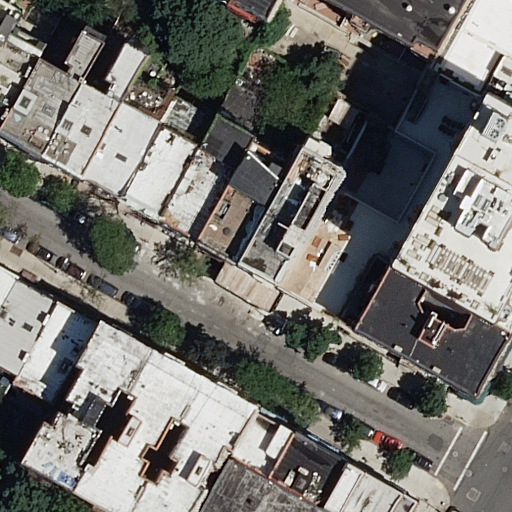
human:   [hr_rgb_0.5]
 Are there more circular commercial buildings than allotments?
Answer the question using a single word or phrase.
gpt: no

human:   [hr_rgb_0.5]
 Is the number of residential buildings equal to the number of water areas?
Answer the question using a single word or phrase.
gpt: no

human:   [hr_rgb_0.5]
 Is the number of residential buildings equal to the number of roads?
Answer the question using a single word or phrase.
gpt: no

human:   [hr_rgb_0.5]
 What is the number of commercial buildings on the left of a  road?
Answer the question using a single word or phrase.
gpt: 0

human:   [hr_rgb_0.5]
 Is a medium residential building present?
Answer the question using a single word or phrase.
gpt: yes

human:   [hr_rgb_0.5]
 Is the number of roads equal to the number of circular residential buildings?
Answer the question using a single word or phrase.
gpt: no

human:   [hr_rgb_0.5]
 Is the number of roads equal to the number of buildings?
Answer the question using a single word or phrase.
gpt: no

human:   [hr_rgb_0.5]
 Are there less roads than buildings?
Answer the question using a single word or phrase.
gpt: yes

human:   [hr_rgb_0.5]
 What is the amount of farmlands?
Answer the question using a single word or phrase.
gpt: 0

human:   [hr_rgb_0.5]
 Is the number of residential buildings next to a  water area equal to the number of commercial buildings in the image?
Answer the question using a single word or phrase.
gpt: yes

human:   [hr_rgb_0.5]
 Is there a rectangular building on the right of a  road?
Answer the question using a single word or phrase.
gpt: yes

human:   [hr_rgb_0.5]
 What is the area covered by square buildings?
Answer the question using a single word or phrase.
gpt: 0m2

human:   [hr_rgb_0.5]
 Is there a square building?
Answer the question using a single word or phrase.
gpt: no

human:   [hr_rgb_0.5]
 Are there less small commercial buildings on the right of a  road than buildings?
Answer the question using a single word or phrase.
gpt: yes

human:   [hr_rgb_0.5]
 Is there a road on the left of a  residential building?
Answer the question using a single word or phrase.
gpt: no

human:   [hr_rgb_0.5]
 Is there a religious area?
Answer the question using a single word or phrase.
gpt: no

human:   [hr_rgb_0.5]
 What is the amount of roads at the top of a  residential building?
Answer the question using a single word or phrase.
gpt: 1

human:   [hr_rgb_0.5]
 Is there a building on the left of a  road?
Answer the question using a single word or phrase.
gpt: yes

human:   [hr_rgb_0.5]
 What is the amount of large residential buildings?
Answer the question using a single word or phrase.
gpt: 1

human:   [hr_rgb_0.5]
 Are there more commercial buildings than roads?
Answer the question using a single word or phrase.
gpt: no

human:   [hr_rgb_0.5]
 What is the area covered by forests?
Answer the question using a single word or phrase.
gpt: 0m2

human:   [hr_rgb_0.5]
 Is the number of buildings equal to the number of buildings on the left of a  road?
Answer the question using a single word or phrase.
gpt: no

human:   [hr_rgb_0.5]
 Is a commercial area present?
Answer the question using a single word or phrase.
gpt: no

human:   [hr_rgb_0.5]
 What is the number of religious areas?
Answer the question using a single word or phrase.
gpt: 0

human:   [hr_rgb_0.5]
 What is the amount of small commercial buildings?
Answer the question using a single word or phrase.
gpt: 0

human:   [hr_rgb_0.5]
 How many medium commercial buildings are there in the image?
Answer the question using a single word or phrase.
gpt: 0

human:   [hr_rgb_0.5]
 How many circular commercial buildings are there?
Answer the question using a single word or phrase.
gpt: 0

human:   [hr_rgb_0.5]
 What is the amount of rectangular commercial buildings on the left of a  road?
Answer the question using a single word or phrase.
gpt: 0

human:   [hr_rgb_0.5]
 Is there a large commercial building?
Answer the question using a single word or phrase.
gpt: no

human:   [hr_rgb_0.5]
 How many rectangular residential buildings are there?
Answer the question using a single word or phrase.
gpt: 16

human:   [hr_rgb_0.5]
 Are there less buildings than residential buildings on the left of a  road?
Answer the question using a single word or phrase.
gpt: no

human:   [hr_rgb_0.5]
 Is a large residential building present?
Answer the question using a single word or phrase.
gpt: yes

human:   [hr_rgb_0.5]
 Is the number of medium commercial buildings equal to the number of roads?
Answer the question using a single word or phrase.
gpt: no

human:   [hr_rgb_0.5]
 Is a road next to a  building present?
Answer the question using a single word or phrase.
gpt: yes

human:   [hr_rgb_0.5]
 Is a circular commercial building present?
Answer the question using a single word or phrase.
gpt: no

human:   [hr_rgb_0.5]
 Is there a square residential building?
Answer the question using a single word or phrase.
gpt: no